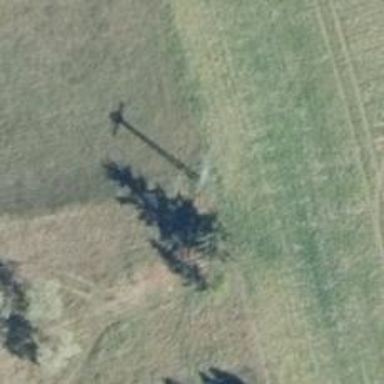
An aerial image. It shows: Power pole.